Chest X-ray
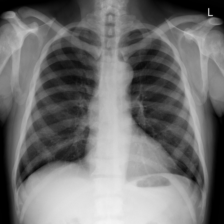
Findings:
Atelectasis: negative
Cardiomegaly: negative
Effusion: negative
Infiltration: negative
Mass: negative
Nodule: negative
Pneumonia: negative
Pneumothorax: negative
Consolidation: negative
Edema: negative
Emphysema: negative
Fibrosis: negative
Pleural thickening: negative
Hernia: negative